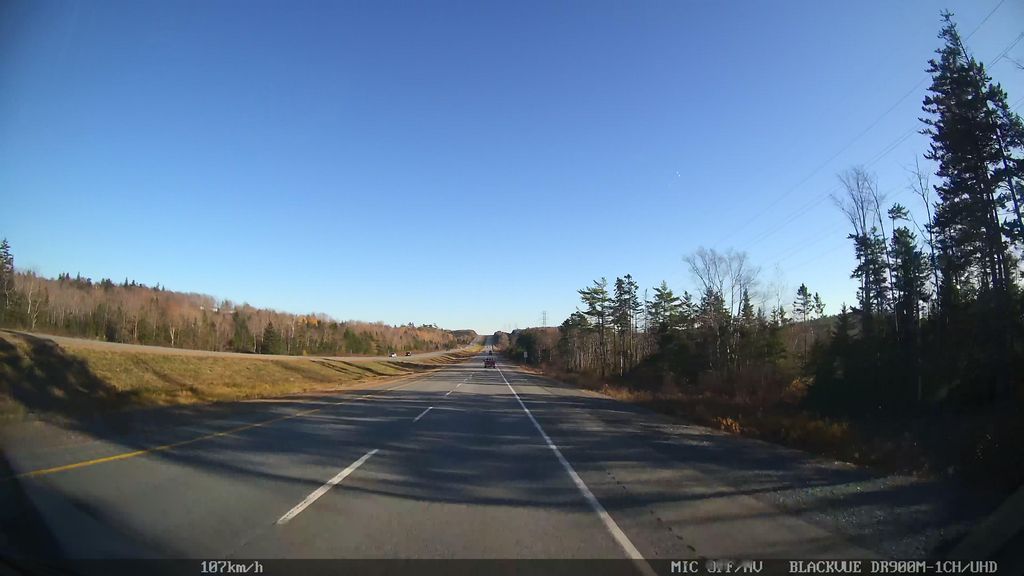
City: halifax